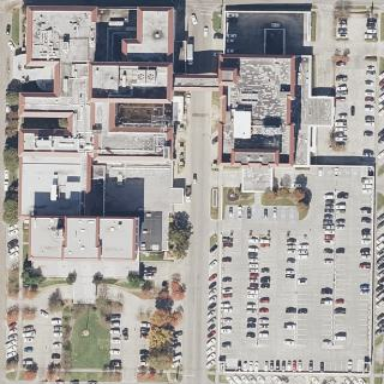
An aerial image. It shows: Hospital providing healthcare services.